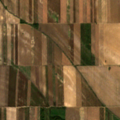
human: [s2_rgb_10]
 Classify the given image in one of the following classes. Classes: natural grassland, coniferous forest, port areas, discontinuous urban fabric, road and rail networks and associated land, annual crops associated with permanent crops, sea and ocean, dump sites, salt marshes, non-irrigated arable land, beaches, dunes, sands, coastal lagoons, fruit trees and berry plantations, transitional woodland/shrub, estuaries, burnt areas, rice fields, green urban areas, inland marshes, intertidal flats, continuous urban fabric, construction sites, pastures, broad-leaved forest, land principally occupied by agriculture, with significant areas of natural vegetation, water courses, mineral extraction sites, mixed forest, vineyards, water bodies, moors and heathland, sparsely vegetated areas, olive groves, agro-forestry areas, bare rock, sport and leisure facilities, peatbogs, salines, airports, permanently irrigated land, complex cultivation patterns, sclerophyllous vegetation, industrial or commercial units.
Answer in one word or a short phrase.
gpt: non-irrigated arable land, transitional woodland/shrub